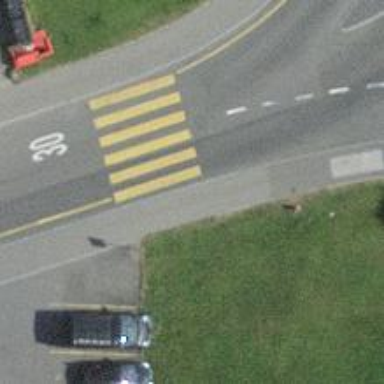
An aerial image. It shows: Uncontrolled zebra crossing with zebra markings.